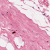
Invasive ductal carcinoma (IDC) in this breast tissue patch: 0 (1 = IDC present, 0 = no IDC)